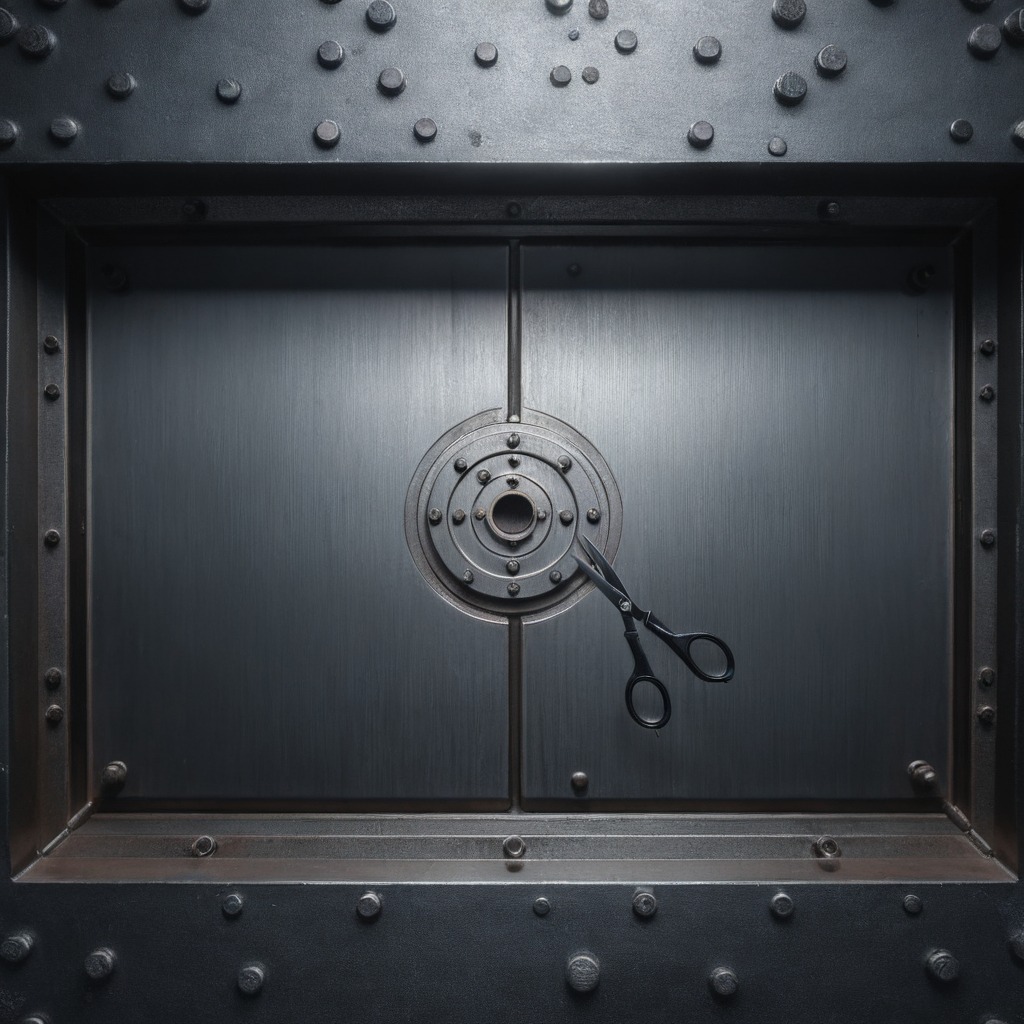
A scissor lies on a cold steel table in a mining workshop gritty textures